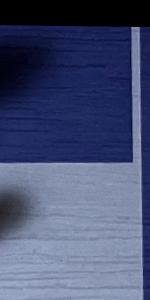
Label: Empty